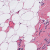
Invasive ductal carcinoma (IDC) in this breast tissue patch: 0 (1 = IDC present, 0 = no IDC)